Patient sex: F
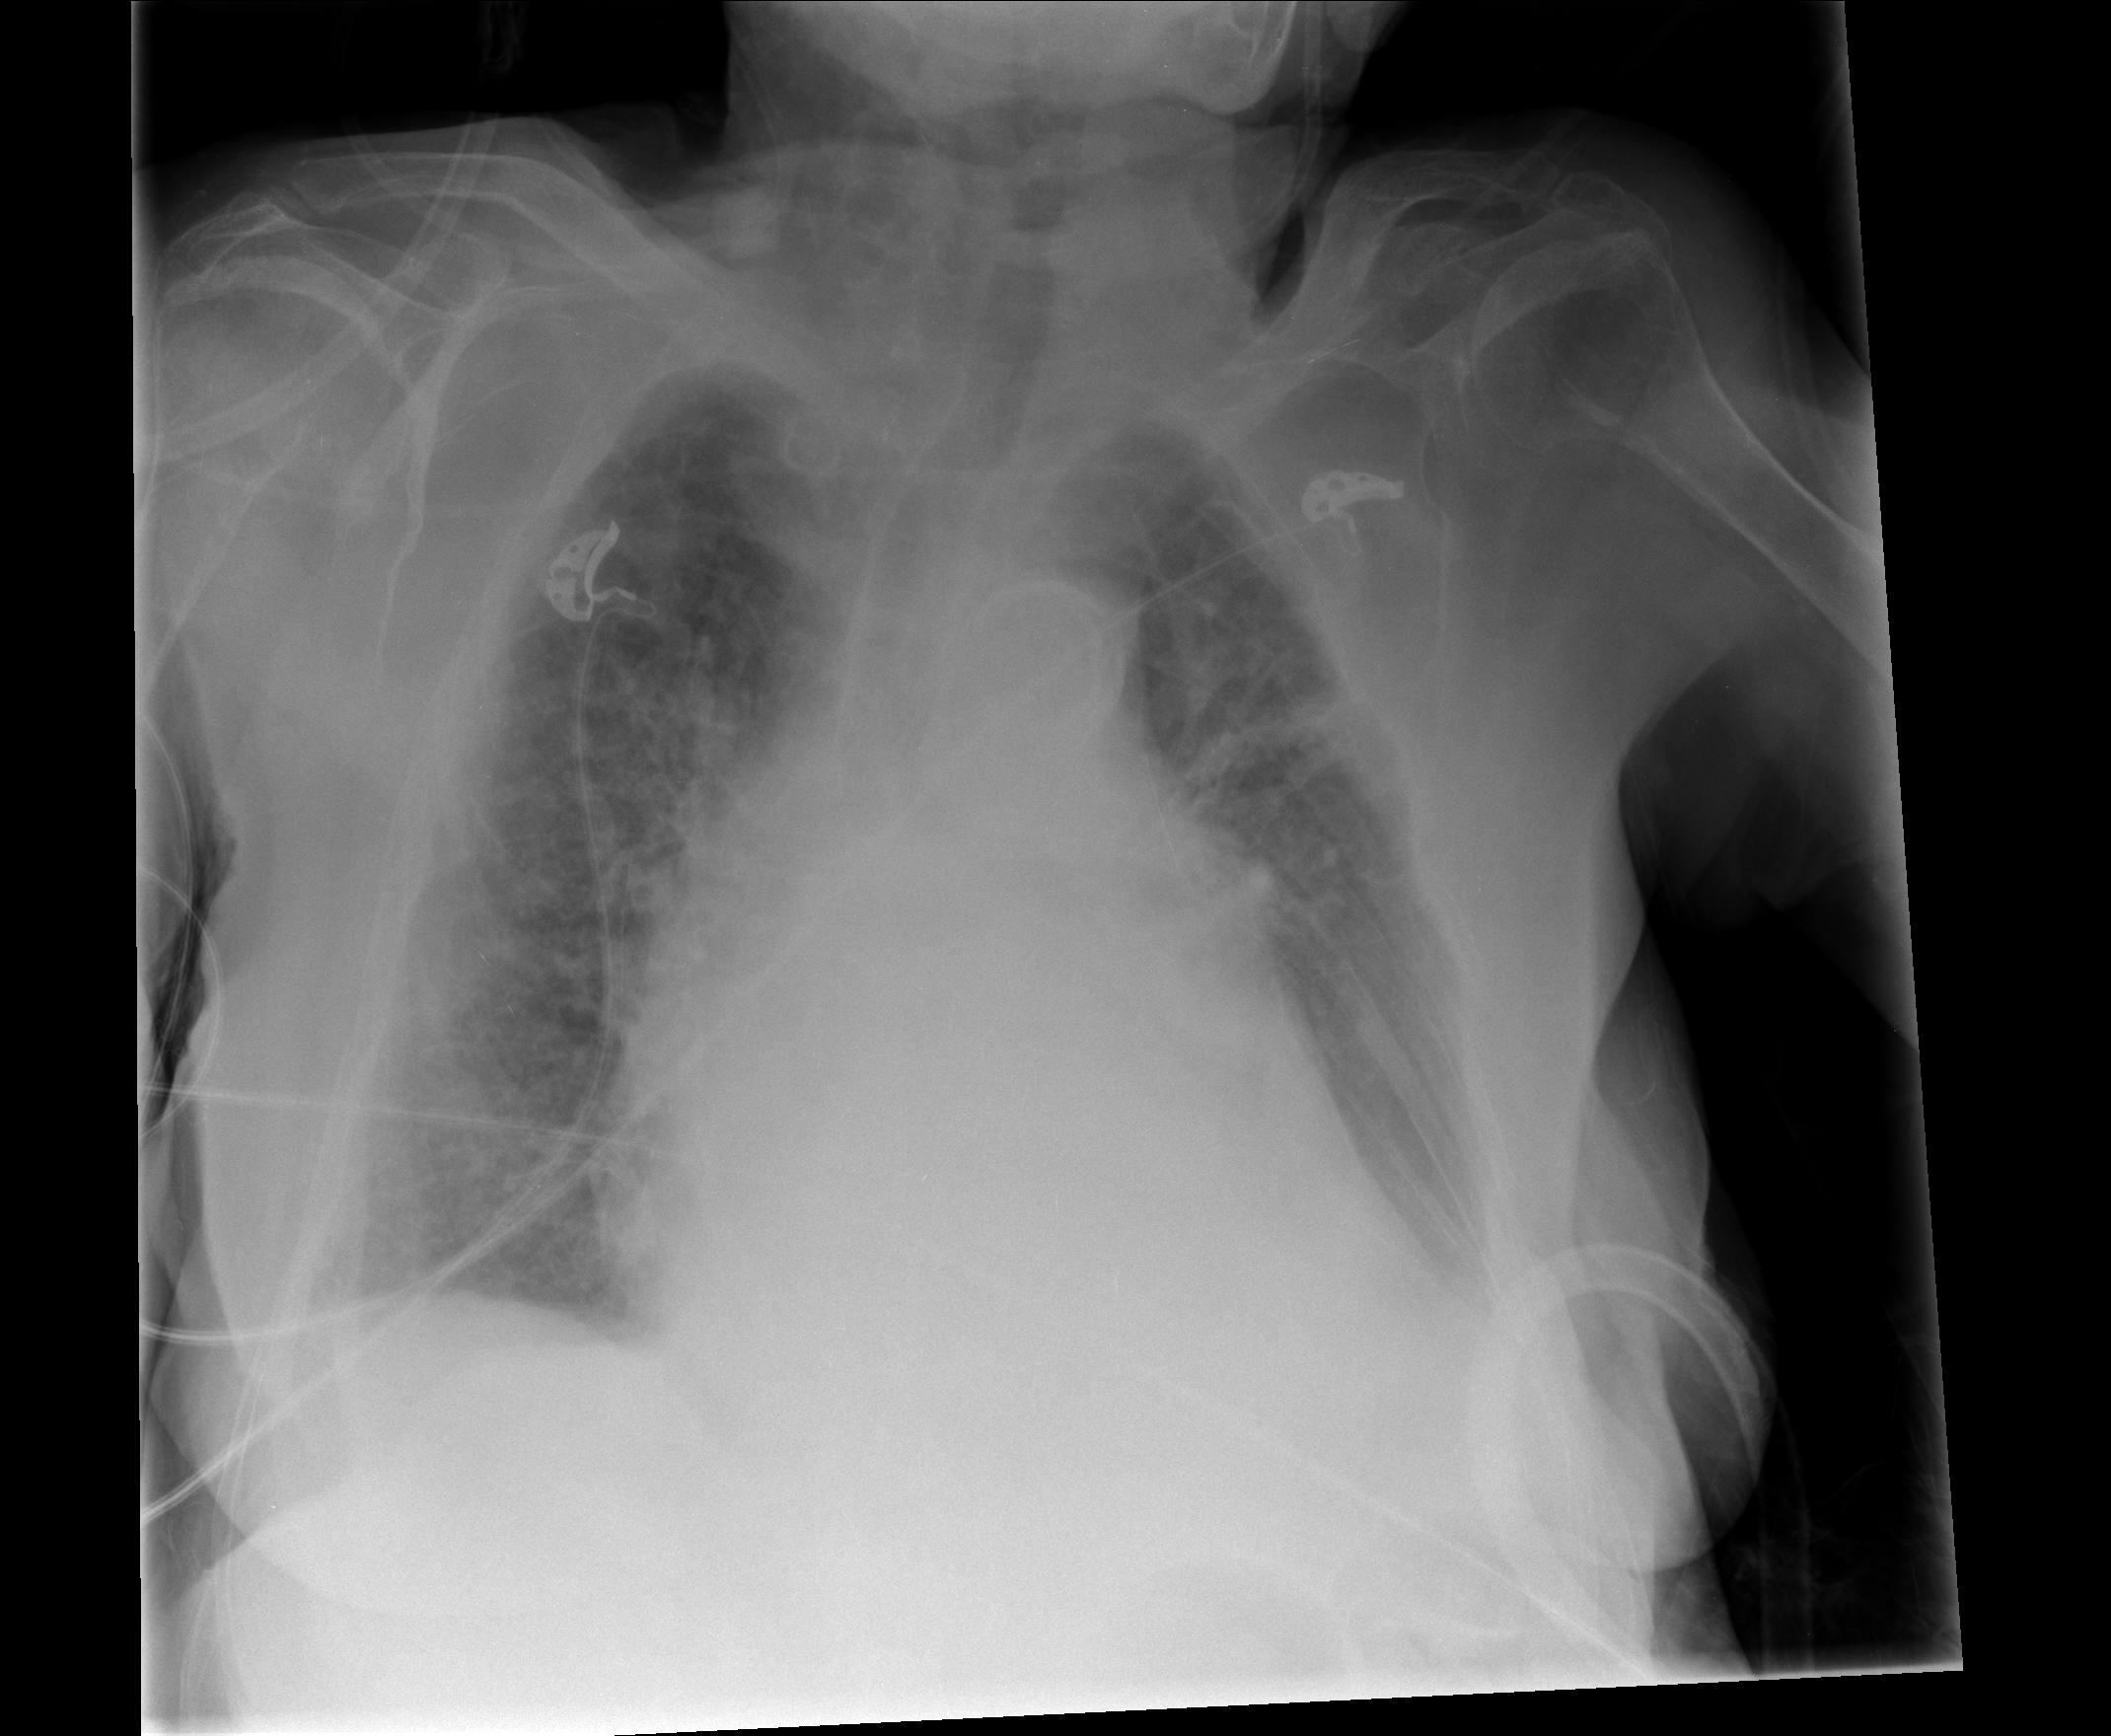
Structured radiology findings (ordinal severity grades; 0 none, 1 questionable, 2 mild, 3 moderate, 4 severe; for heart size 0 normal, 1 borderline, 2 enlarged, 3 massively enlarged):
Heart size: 2
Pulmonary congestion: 2
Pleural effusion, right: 0
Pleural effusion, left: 1
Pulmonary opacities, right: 0
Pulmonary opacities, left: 1
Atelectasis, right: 2
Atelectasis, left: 2